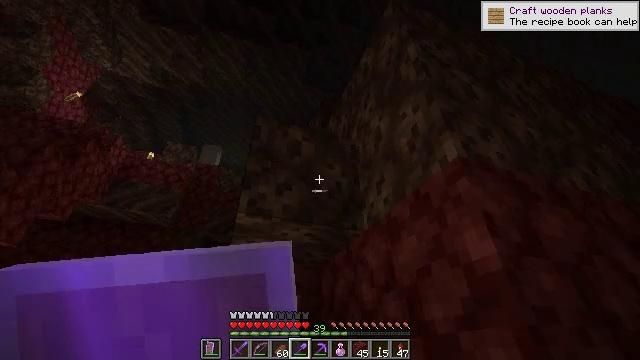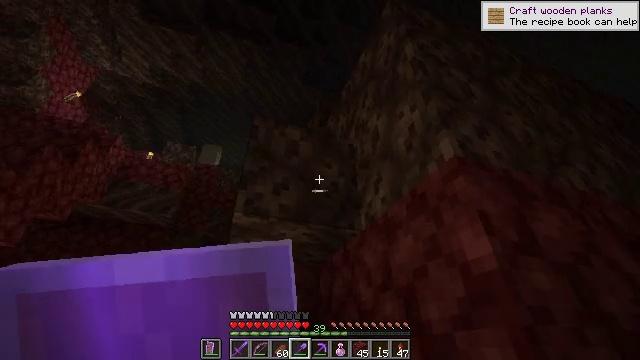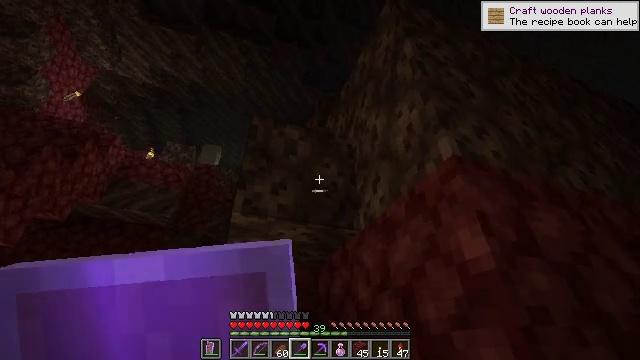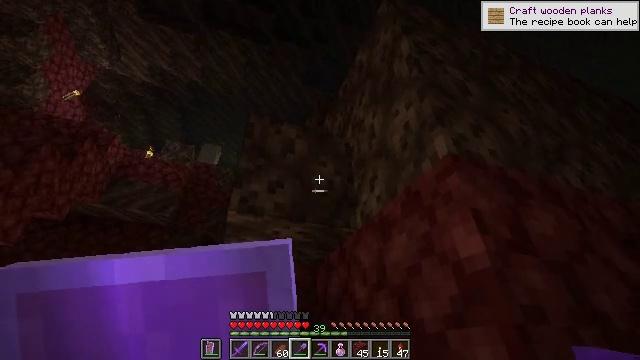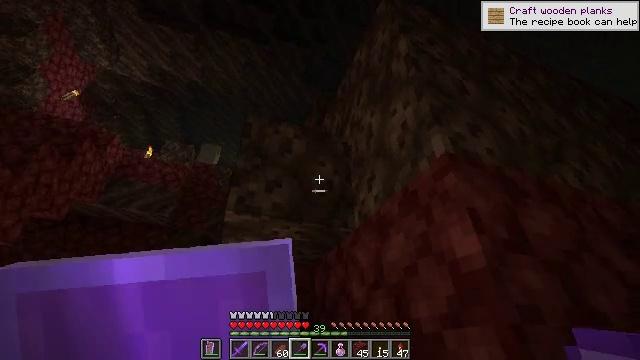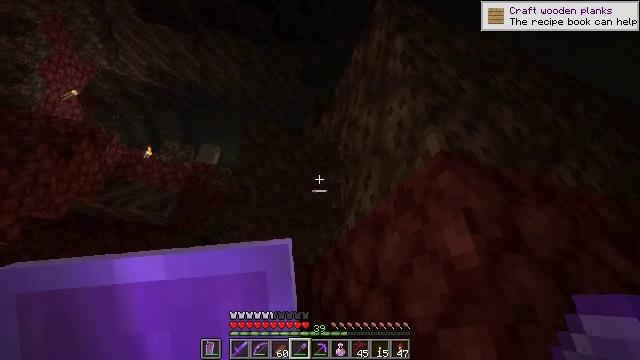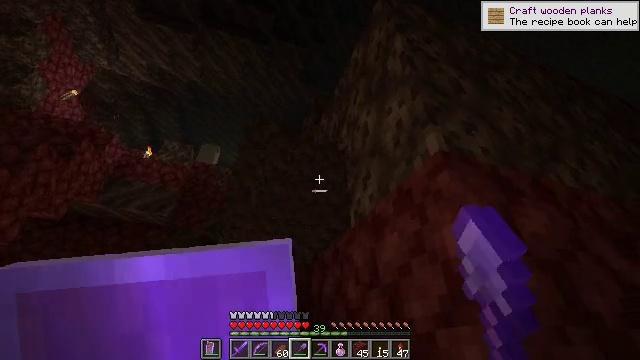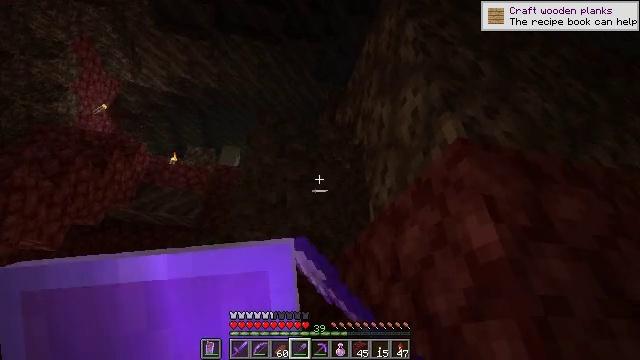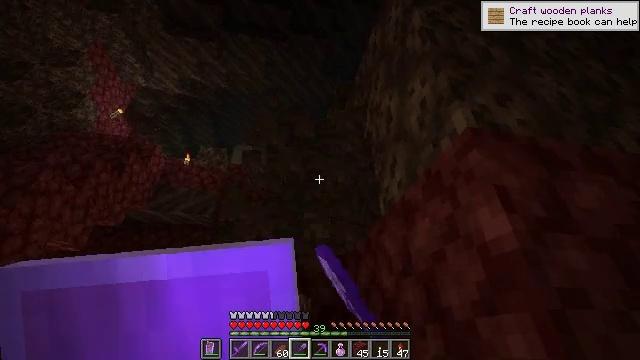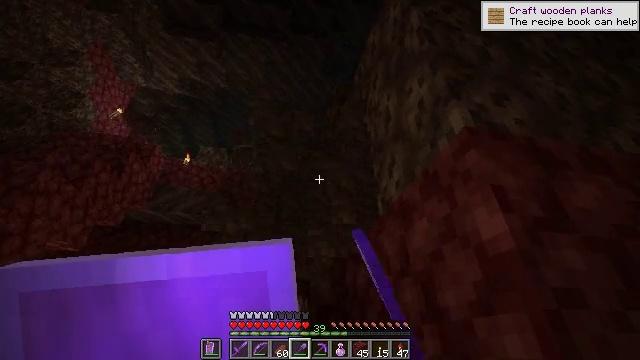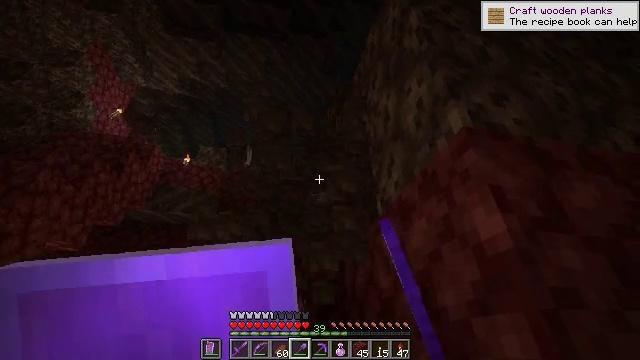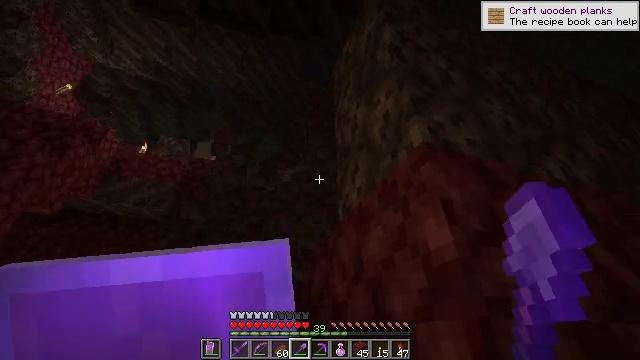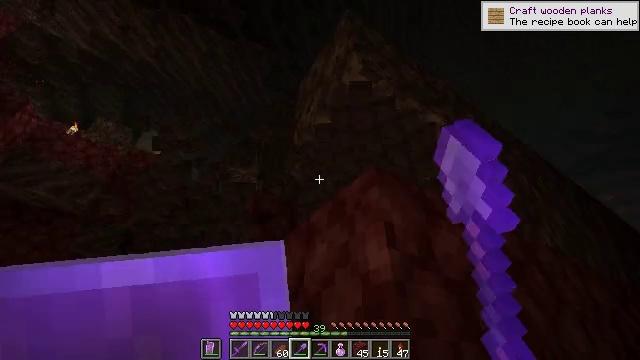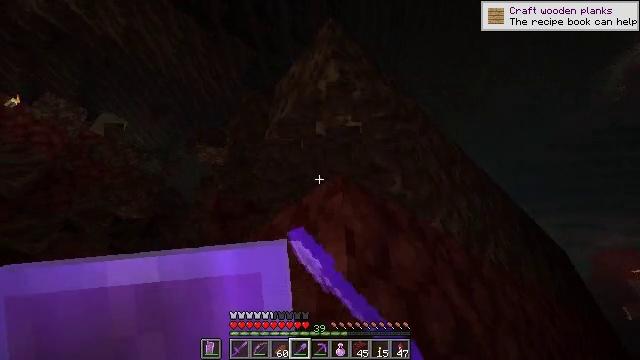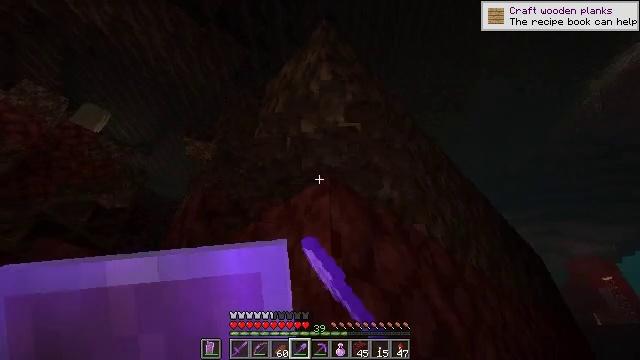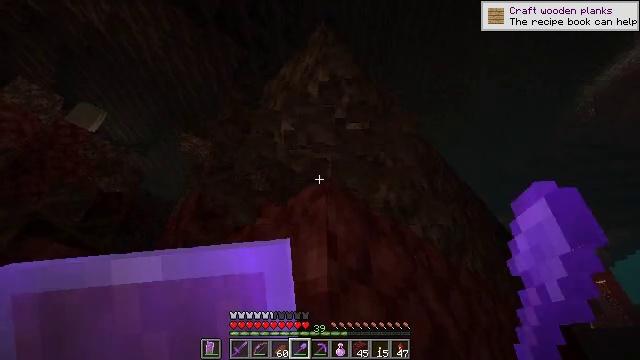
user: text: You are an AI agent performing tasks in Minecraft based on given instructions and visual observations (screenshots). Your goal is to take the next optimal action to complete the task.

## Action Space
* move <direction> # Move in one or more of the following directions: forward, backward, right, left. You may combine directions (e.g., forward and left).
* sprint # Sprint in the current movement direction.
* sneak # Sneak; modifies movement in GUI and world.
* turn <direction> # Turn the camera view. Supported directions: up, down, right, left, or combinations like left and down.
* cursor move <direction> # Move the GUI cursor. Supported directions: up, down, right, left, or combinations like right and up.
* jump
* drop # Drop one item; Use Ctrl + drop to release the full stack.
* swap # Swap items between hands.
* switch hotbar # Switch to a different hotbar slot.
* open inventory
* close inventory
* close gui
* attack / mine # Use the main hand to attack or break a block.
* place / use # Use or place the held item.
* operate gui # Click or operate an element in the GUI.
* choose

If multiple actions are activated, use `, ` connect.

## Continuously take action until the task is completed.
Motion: motion action
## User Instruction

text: Extract soul sand for building purposes.
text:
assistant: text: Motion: move forward, sneak
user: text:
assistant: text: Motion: move forward, sneak
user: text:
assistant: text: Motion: move forward, sneak
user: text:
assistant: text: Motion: move forward, sneak
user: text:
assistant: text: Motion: move forward, sneak, attack / mine
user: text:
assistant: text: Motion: move forward, sneak, attack / mine
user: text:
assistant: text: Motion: move forward, sneak, turn left, attack / mine
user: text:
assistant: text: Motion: move forward, sneak, turn left, attack / mine
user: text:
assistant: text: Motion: move forward, sneak, attack / mine
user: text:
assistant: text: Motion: move forward, sneak, attack / mine
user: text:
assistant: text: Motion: move forward, sneak, turn right, attack / mine
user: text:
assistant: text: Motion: move forward, sneak, turn right and up, attack / mine
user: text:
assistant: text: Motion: move forward, sneak, turn right and up, attack / mine
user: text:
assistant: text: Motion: move forward, sneak, turn right, attack / mine
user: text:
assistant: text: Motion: move forward, sneak, attack / mine
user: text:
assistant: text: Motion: move forward, sneak, turn right and up, attack / mine
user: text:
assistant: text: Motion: move forward, sneak, attack / mine
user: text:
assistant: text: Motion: move forward, sneak, attack / mine
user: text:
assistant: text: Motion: move forward, sneak, turn up, attack / mine
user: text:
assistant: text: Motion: move forward, sneak, turn left and up, attack / mine
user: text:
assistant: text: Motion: move forward, sneak, attack / mine
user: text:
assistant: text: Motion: move forward, sneak, attack / mine
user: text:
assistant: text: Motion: move forward, sneak, attack / mine
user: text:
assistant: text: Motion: move forward, sneak, attack / mine
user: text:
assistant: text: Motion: move forward, sneak, attack / mine
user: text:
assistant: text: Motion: move forward, sneak, turn left and down
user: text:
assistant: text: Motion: move forward, sneak, turn left and down
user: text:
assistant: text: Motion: move forward, turn left and down
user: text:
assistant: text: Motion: move forward, turn left and down
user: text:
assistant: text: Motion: move forward, turn down